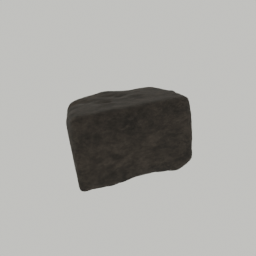
Label: nature